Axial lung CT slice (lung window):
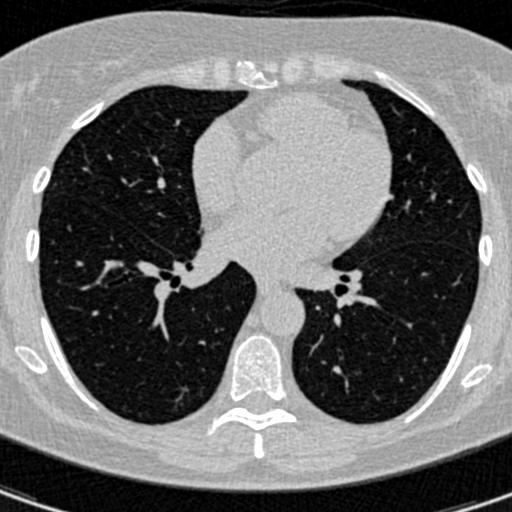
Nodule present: no